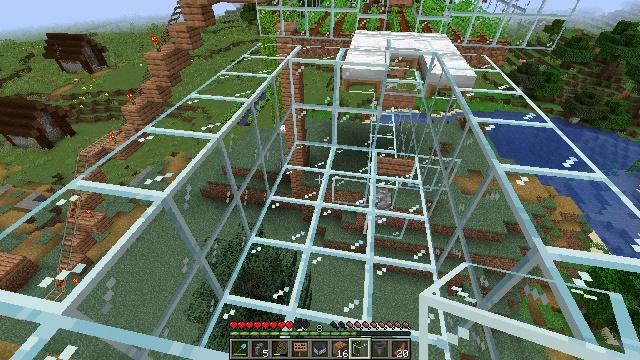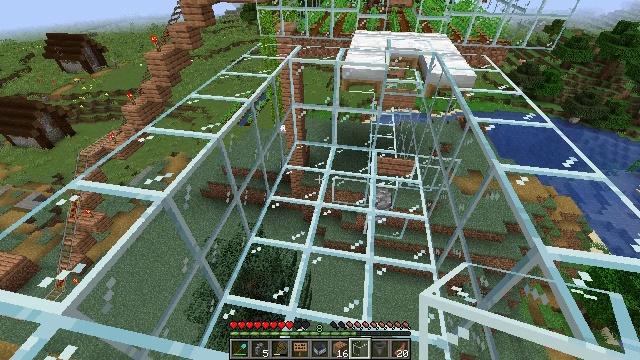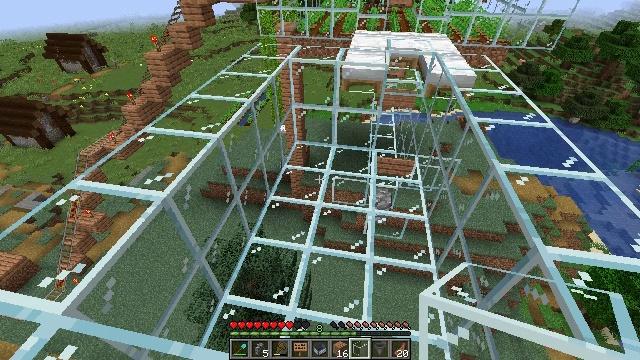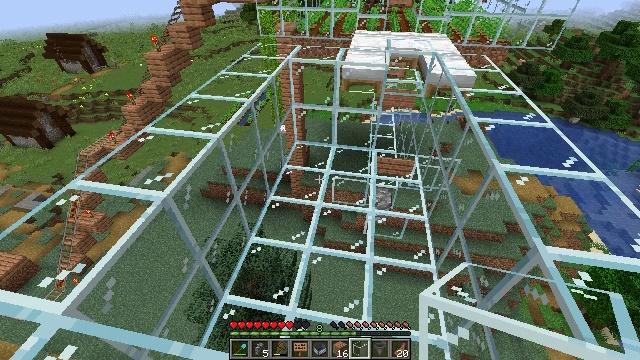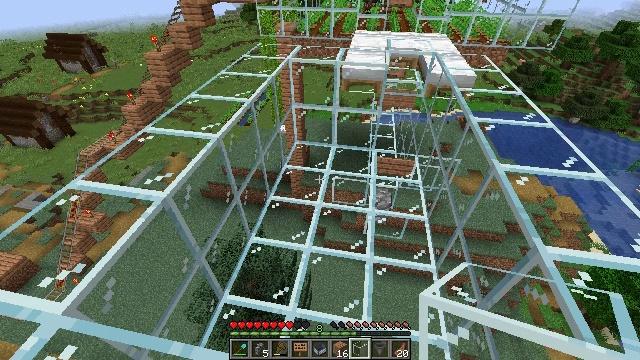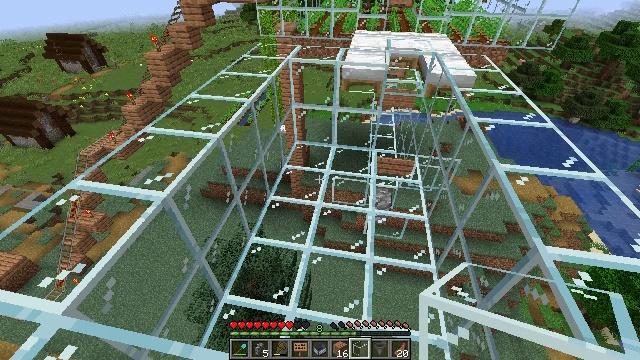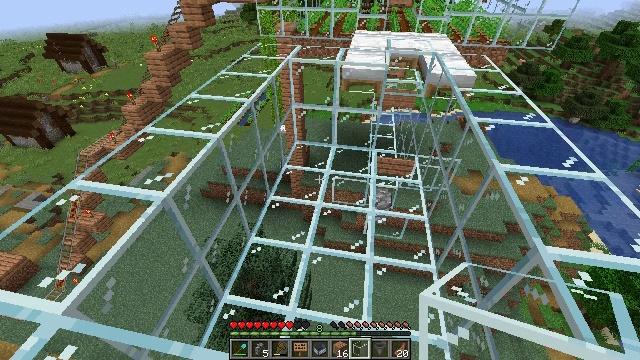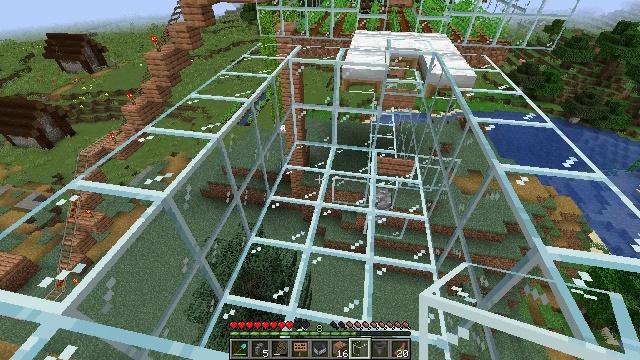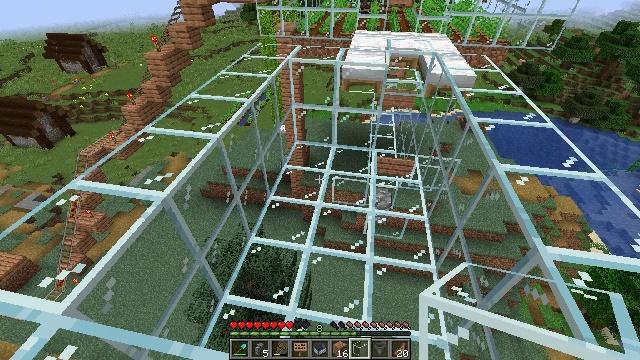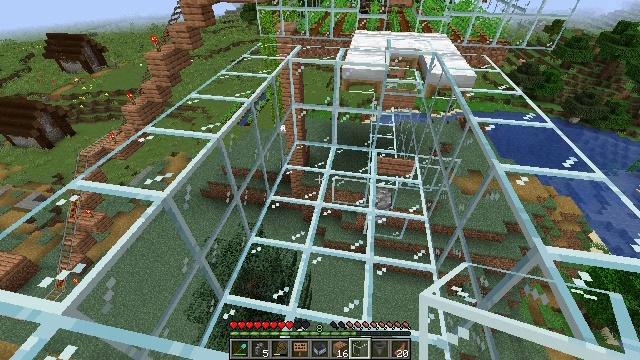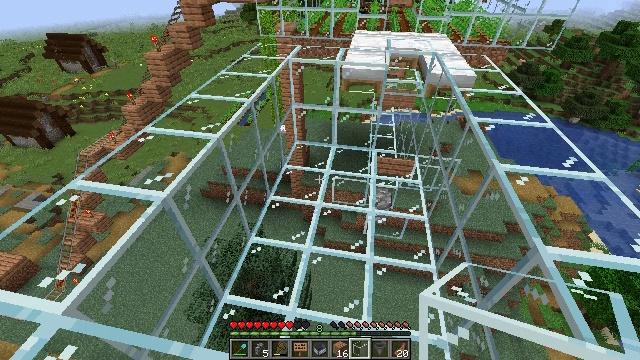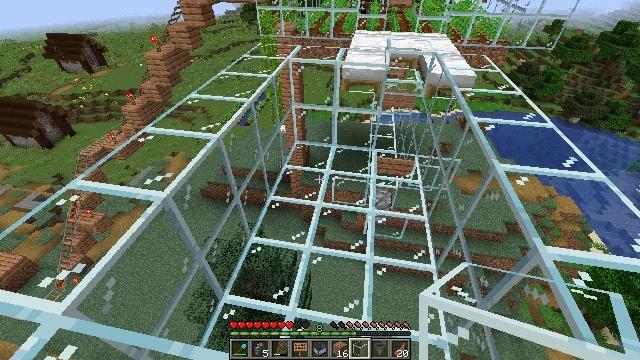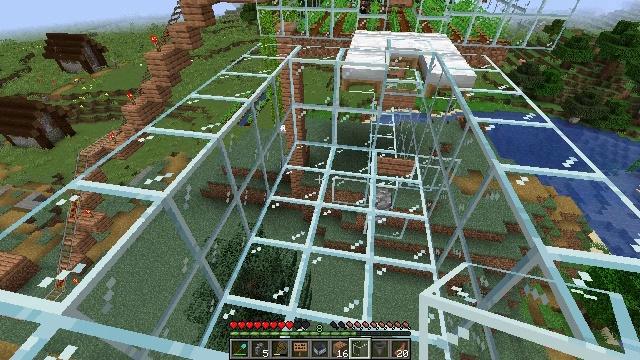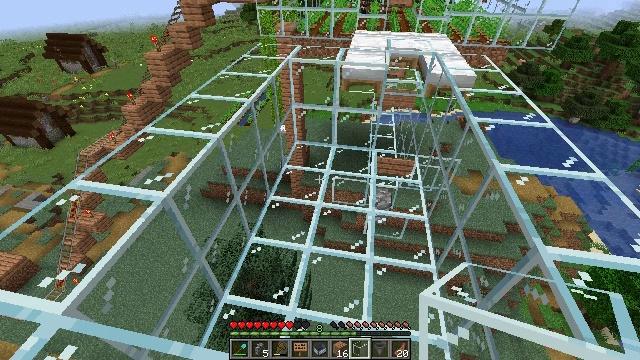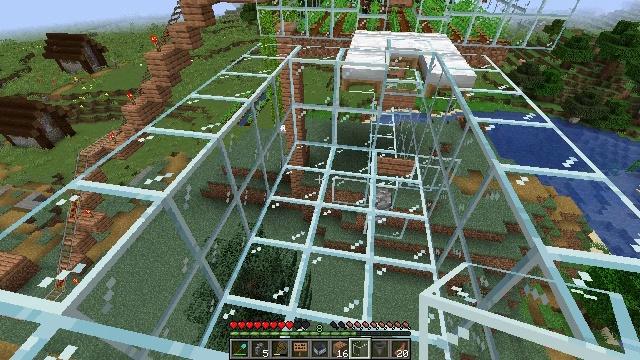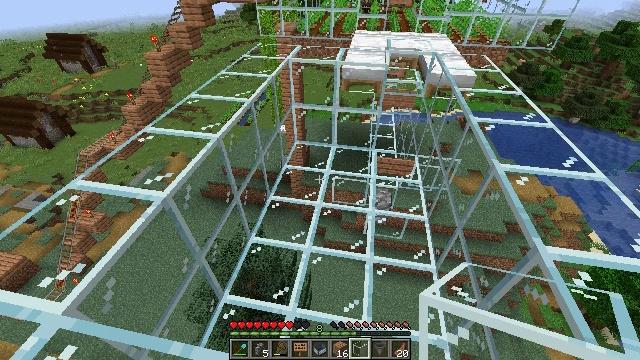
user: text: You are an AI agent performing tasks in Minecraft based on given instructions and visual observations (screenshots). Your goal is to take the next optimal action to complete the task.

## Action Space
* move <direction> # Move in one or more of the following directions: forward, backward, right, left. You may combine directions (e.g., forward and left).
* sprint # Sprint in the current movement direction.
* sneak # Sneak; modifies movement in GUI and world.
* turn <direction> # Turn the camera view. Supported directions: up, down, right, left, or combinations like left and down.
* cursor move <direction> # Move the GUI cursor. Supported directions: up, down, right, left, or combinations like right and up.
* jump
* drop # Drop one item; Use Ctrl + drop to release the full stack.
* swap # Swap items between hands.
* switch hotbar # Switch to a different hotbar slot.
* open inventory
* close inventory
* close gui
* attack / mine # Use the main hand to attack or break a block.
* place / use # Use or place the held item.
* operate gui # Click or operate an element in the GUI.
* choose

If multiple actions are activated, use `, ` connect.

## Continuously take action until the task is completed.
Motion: motion action
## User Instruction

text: Harvest jungle planks from a wall or floor.
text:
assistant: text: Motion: no_op
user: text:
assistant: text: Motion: no_op
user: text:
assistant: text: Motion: no_op
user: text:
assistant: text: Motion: no_op
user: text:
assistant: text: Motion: no_op
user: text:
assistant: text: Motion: no_op
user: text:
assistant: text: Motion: no_op
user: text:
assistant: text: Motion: no_op
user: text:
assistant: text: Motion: no_op
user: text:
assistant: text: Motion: no_op
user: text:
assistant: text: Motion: no_op
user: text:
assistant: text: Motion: no_op
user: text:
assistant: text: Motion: no_op
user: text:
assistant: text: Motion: no_op
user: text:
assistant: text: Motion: no_op
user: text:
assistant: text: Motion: no_op
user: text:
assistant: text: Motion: no_op
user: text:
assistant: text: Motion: no_op
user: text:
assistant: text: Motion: no_op
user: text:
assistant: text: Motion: no_op
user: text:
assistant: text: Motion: no_op
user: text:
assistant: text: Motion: no_op
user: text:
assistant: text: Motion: no_op
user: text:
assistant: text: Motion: no_op
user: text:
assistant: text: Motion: no_op
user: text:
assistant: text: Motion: no_op
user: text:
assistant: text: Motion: no_op
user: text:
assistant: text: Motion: no_op
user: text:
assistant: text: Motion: no_op
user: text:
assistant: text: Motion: no_op